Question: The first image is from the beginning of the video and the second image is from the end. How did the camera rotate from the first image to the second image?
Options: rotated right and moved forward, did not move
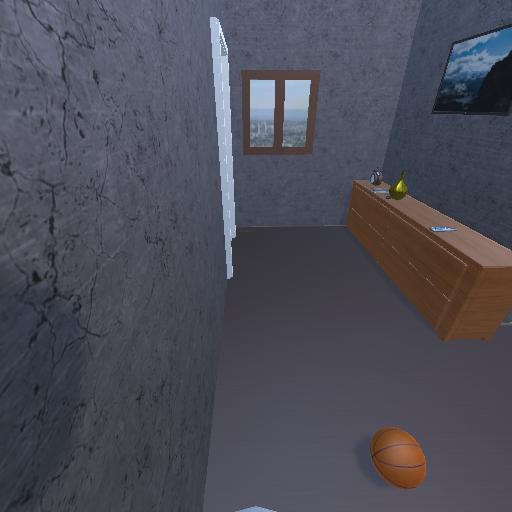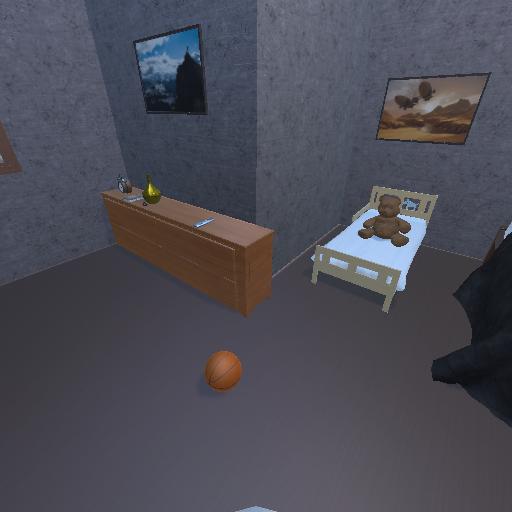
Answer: rotated right and moved forward